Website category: university
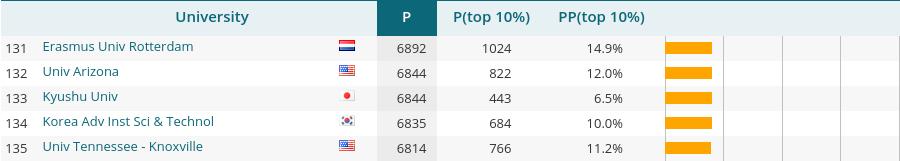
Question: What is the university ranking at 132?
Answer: Univ Arizona

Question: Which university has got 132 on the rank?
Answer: Univ Arizona

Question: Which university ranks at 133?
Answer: Kyushu Univ

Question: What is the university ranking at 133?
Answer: Kyushu Univ

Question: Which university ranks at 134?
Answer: Korea Adv Inst Sci & Technol

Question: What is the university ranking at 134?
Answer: Korea Adv Inst Sci & Technol

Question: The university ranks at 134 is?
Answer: Korea Adv Inst Sci & Technol

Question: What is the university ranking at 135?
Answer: Univ Tennessee - Knoxville

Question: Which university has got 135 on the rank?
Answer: Univ Tennessee - Knoxville

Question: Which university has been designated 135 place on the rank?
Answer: Univ Tennessee - Knoxville

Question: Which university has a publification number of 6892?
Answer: Erasmus Univ Rotterdam

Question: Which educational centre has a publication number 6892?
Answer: Erasmus Univ Rotterdam

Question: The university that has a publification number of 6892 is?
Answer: Erasmus Univ Rotterdam

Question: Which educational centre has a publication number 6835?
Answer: Korea Adv Inst Sci & Technol

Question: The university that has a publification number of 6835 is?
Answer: Korea Adv Inst Sci & Technol

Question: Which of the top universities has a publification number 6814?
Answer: Univ Tennessee - Knoxville

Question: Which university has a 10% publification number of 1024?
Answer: Erasmus Univ Rotterdam

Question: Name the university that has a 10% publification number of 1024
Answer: Erasmus Univ Rotterdam

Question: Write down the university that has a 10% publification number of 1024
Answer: Erasmus Univ Rotterdam

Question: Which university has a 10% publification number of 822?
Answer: Univ Arizona

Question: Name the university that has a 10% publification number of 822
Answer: Univ Arizona

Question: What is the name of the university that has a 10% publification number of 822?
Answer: Univ Arizona

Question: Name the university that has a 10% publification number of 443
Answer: Kyushu Univ

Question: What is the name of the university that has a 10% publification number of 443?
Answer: Kyushu Univ

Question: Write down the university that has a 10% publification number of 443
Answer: Kyushu Univ

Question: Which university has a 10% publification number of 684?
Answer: Korea Adv Inst Sci & Technol

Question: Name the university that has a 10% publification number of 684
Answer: Korea Adv Inst Sci & Technol

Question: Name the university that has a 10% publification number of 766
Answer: Univ Tennessee - Knoxville

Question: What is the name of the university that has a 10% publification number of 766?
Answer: Univ Tennessee - Knoxville

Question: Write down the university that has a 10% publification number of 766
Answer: Univ Tennessee - Knoxville